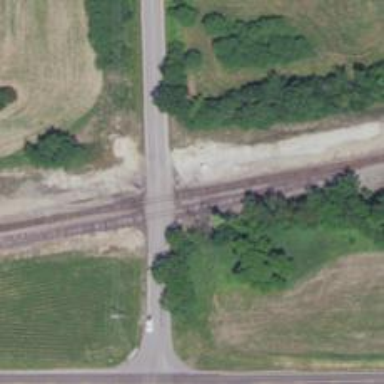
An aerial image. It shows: Railway spur junction.